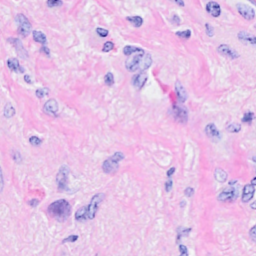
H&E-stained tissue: Breast